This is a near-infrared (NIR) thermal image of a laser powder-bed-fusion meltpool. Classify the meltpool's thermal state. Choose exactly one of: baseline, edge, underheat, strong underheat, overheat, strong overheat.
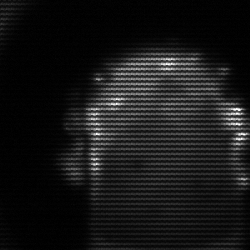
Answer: baseline